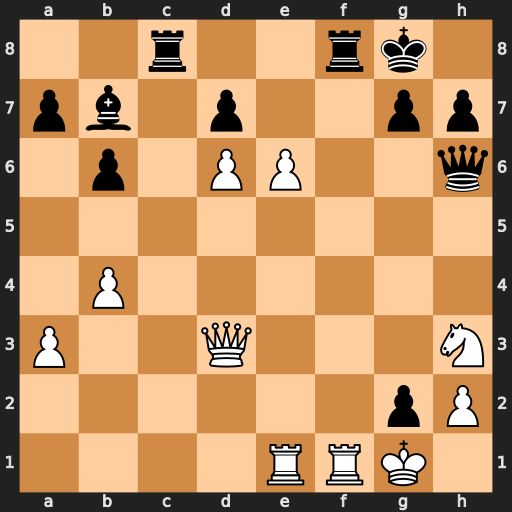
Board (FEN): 2r2rk1/pb1p2pp/1p1PP2q/8/1P6/P2Q3N/6pP/4RRK1
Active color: w
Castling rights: -
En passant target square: -
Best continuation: Rxf8+ Rxf8 e7 Rf1+ Rxf1 gxf1=Q+ Kxf1